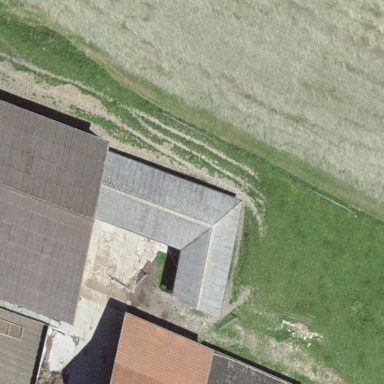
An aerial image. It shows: Barn.